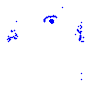
Particle: pion